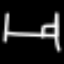
Label: bed